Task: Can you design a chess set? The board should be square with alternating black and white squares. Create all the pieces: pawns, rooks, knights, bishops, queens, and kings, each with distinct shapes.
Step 5498:
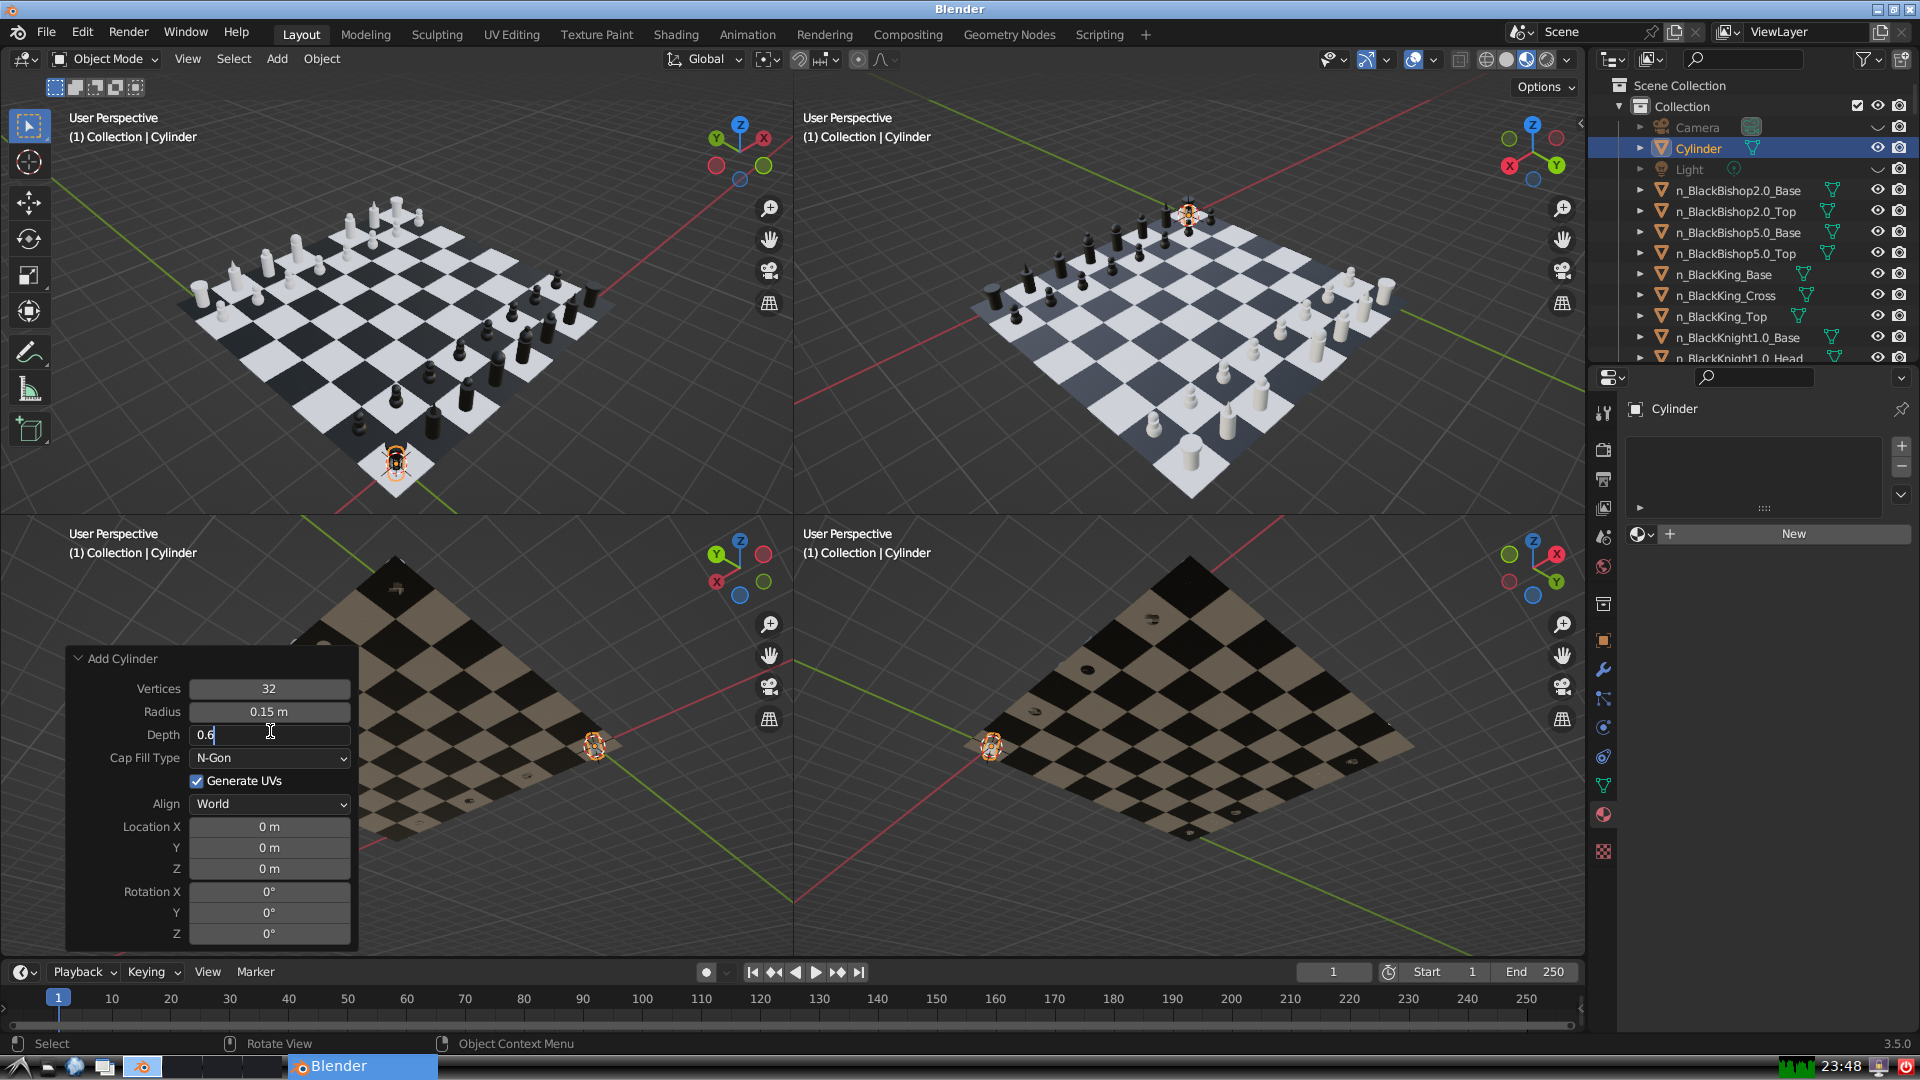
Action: {"key_press": ['Return']}